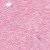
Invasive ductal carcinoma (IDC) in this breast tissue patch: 0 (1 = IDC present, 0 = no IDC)